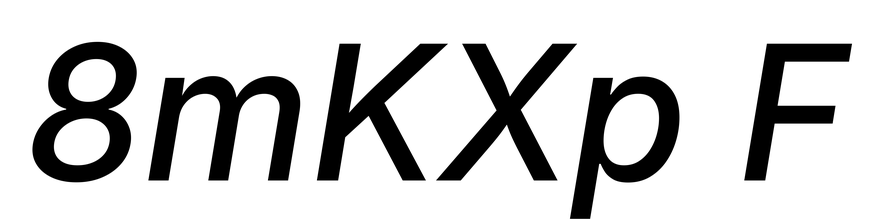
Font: Inter-Italic_Medium_Italic